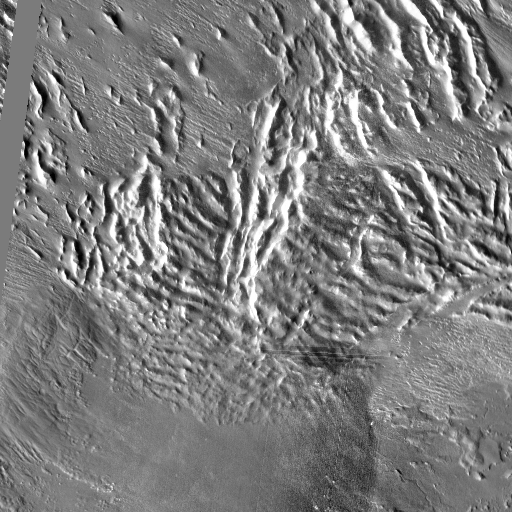
Crater classes present: Background, Other